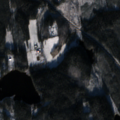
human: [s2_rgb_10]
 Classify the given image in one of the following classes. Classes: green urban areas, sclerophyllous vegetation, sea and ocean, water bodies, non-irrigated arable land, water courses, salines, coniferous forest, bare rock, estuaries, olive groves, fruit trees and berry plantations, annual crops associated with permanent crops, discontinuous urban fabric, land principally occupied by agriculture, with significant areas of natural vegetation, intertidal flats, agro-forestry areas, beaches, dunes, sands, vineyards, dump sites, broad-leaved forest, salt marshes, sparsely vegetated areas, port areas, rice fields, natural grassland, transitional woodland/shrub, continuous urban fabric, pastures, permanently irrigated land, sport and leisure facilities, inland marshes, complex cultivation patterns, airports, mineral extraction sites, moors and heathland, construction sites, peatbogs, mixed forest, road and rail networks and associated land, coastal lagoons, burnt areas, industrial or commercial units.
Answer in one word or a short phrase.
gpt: coniferous forest, mixed forest, transitional woodland/shrub